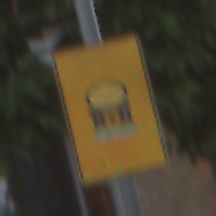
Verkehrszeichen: FahrzeugeMitWassergefaehrdenderLadungOhnePfeilsymbol
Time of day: MorningAfternoon
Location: Outdoor (Urban)
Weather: Overcast
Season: NotSpecified
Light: Natural